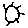
Label: sun